Chest X-ray:
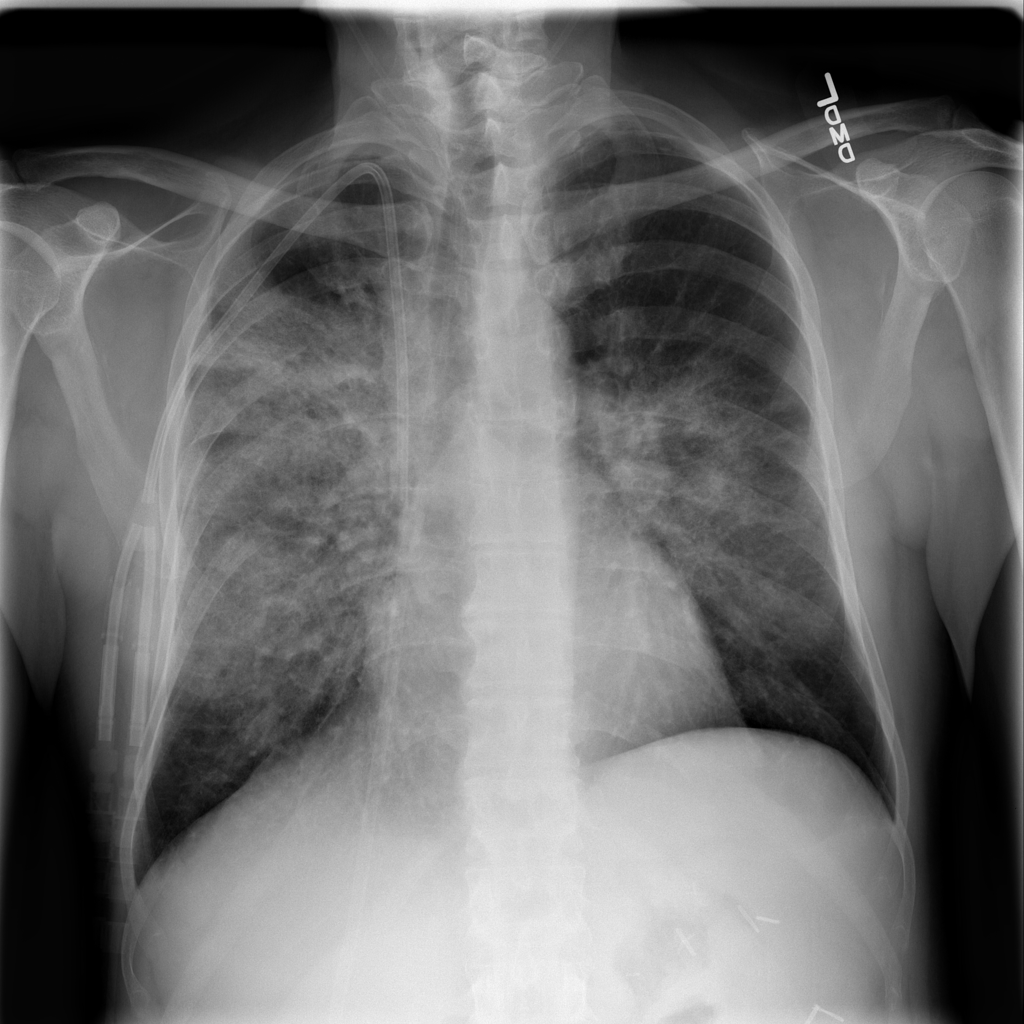
Findings: Consolidation
No abnormal finding: no